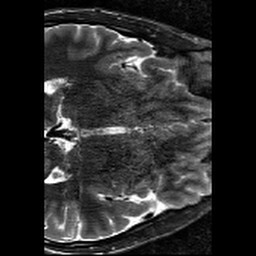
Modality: T2w
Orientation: axial
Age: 19
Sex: male
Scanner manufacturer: siemens
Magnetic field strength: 3 T
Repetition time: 11.39 s
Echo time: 0.09 s